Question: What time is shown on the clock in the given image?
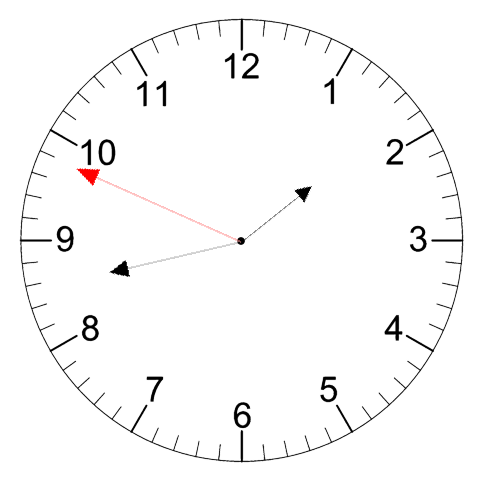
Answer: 01:42:49